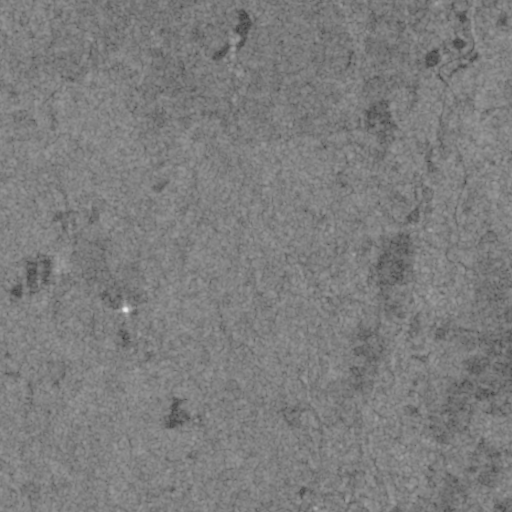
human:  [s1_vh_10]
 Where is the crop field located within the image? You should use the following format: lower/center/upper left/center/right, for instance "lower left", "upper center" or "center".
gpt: The crop field is located in the right of the image.
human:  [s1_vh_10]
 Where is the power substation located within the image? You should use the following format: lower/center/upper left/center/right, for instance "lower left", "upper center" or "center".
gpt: The power substation is located in the center left of the image.
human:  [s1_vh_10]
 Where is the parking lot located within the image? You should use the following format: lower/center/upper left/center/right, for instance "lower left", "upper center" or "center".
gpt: There is no parking lot in the image.

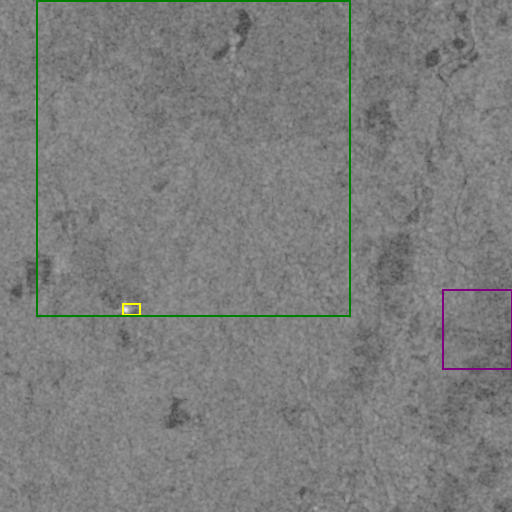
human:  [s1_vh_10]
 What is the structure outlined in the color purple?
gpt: The structure outlined in purple is a crop field.
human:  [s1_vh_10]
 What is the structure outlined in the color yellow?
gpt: The structure outlined in yellow is a power substation.
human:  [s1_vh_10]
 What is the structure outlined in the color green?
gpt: The structure outlined in green is a solar farm.
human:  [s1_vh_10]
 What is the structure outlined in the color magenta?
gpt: There is no magenta outline.